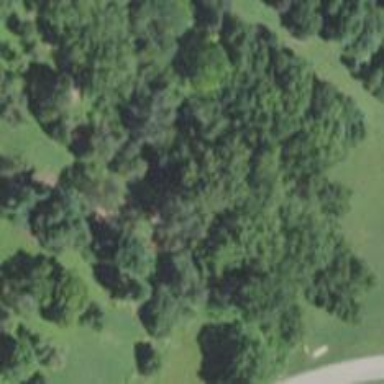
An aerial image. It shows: Disc golf tee area.